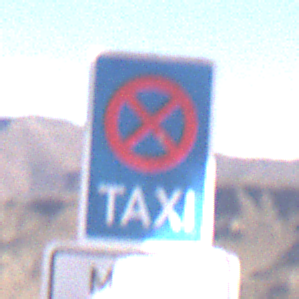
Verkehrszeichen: Taxenstand
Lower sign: ZeitangabenMitBeschraenkungAufWochentage2
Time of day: Midday
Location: Outdoor (Nature)
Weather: Clear
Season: NotSpecified
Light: Natural